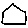
Label: house